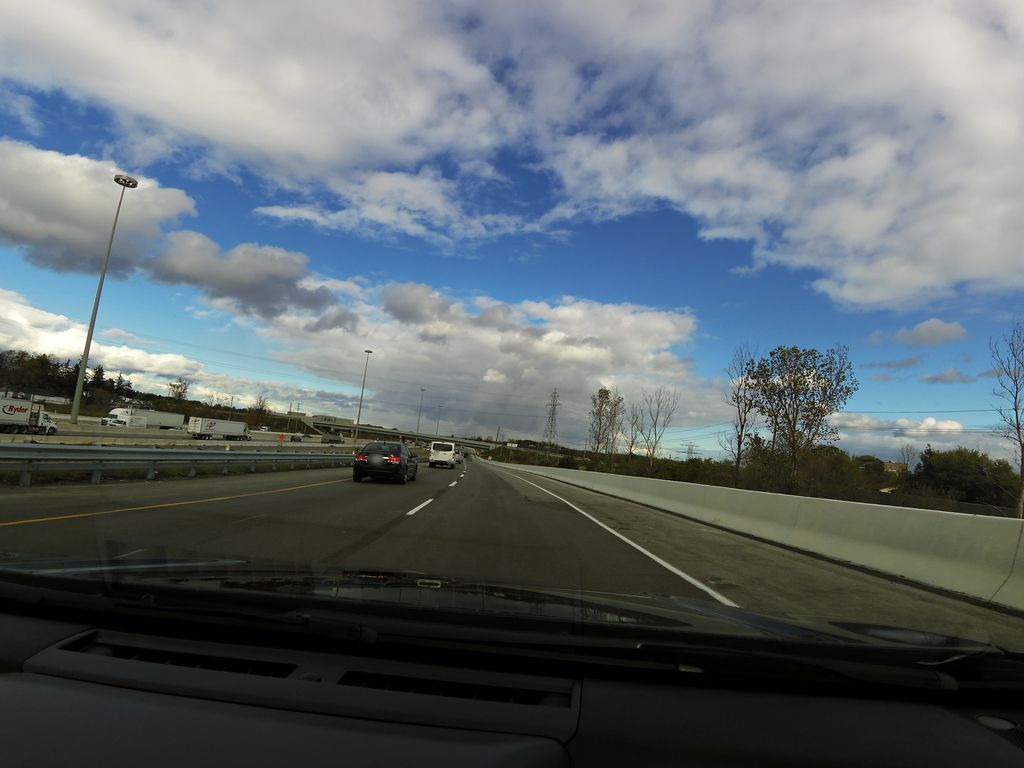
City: kitchener-waterloo